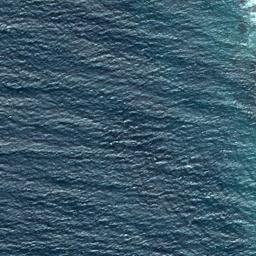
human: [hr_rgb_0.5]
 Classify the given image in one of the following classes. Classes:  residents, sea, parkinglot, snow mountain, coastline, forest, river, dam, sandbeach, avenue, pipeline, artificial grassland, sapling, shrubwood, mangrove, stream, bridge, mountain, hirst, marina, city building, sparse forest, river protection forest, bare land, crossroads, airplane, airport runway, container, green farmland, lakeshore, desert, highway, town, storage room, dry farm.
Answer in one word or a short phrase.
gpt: sea